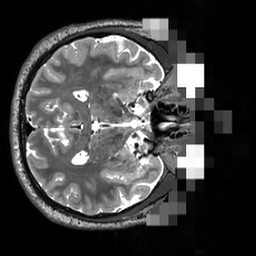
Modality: T2w
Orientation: axial
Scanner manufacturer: siemens
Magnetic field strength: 3 T
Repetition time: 3.2 s
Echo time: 0.564 s